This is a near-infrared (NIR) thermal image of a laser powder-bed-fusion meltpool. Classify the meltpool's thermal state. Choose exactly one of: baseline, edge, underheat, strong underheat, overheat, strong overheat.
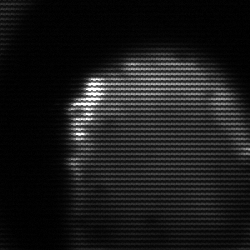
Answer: edge